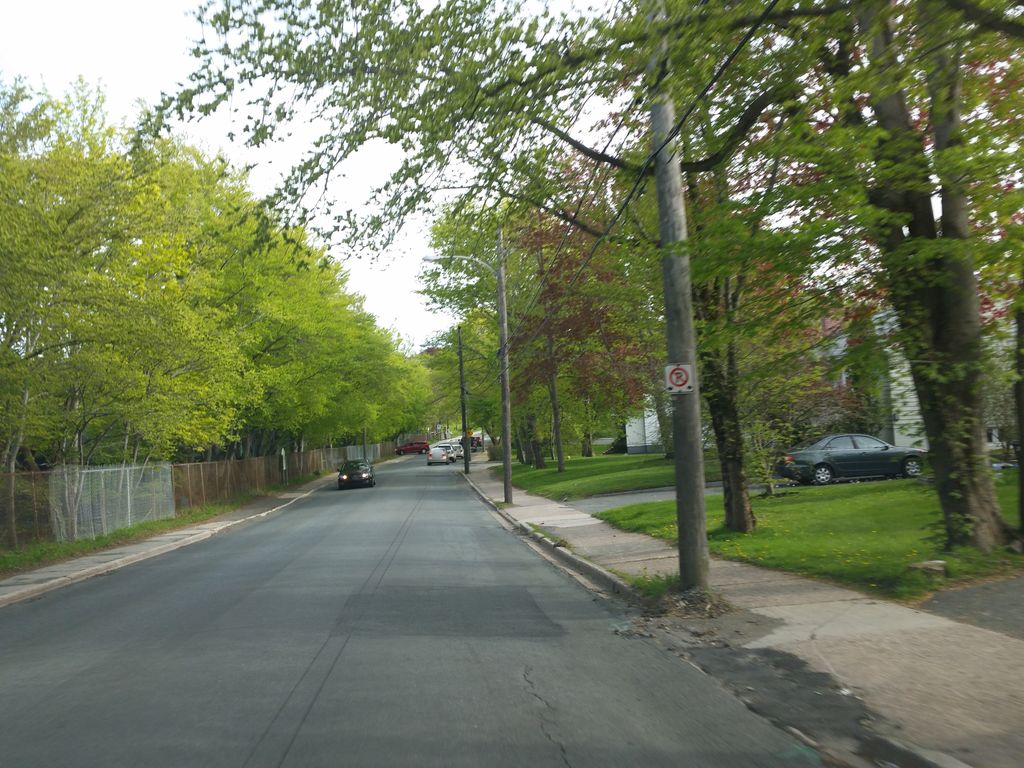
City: st_johns